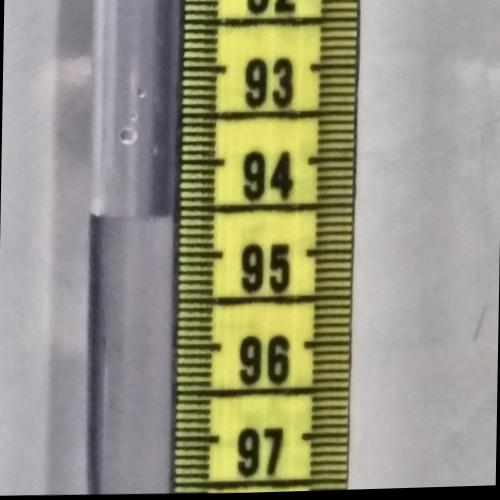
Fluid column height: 94.6 cm